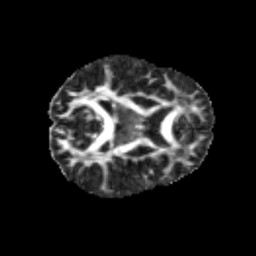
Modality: FA
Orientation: axial
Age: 12
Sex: female
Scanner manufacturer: siemens
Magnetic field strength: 3 T
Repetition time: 3.8 s
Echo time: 0.07 s